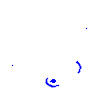
Particle: electron